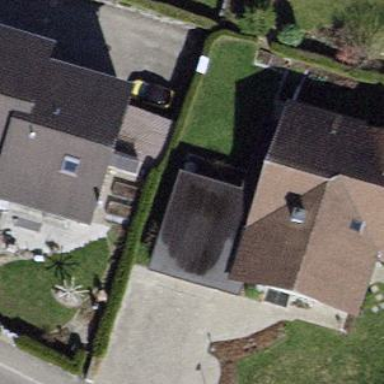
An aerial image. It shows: Garage with flat roof.